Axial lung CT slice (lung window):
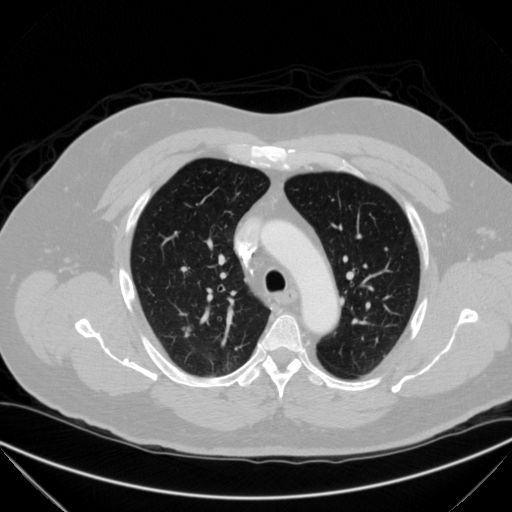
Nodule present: yes
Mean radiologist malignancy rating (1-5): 3.75